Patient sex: M
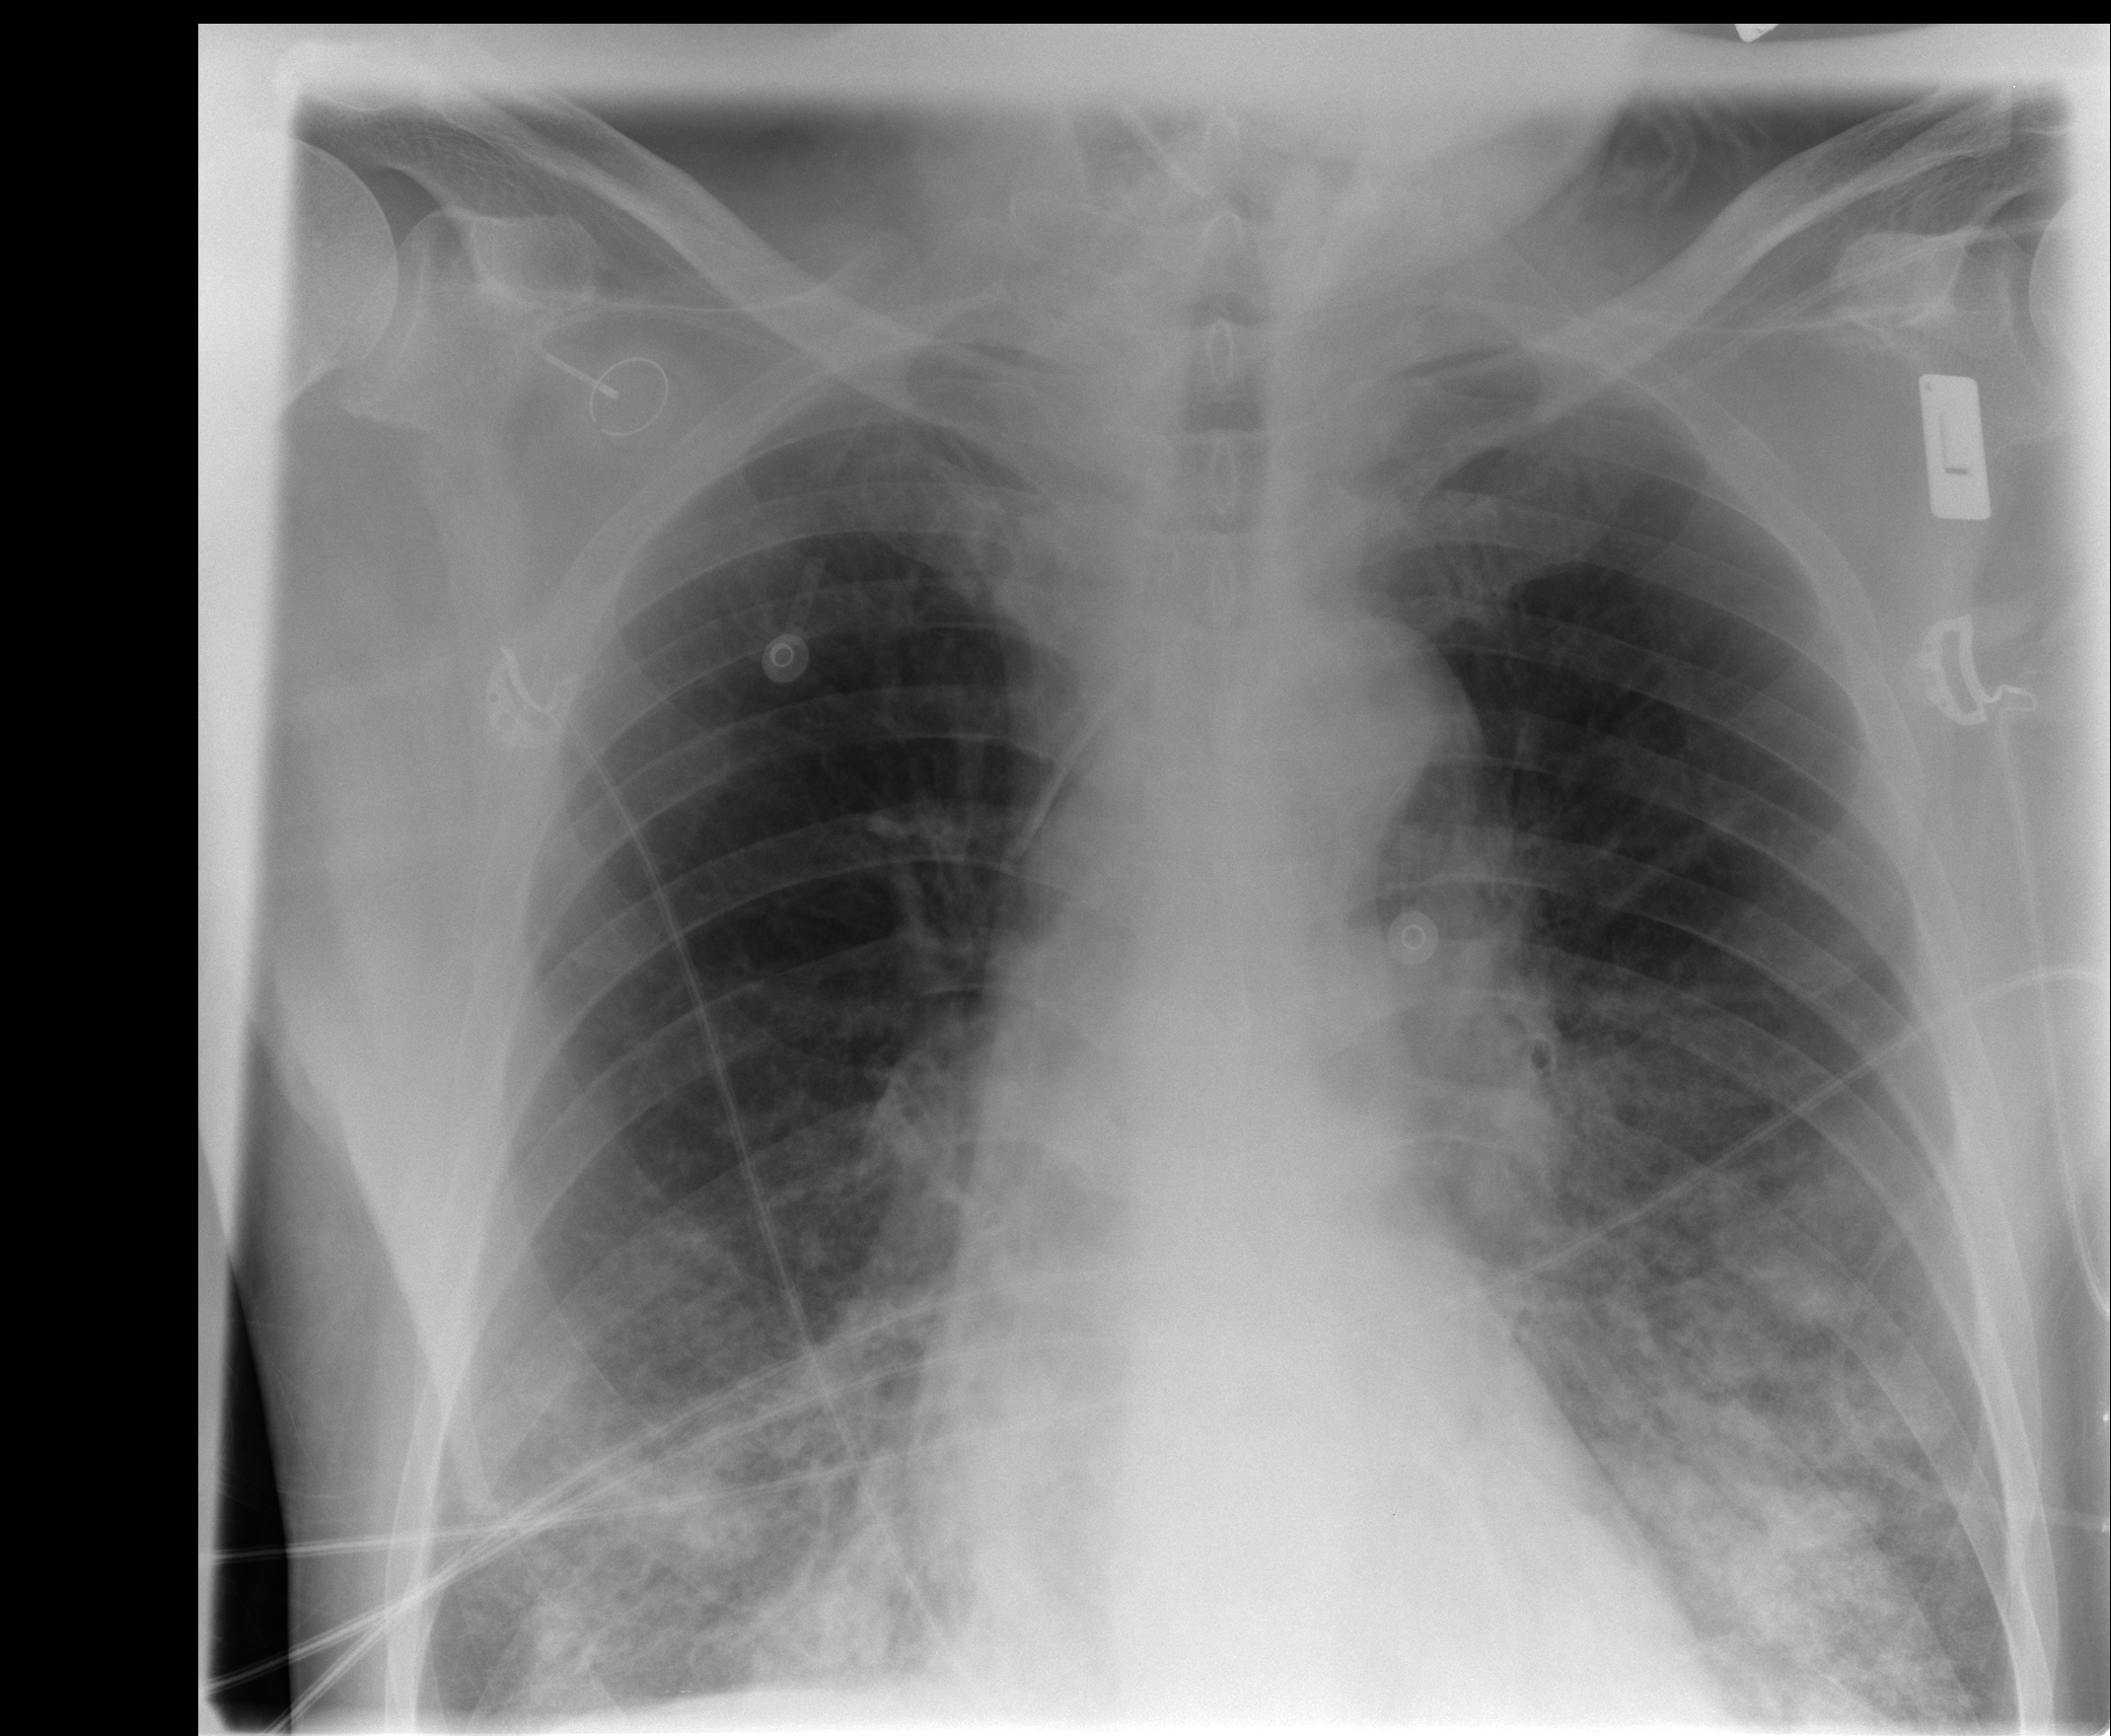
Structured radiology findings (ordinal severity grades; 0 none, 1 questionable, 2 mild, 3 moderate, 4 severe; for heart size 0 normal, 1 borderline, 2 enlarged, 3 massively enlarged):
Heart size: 0
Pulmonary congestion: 0
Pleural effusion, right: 0
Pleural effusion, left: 0
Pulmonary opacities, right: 3
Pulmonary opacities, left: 3
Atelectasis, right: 0
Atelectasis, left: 0